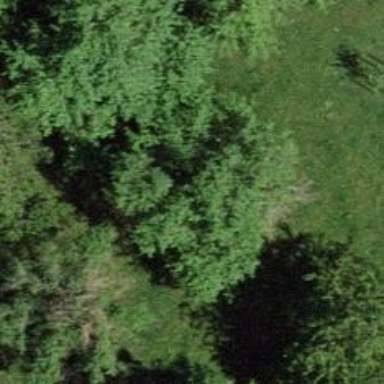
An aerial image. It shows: Single tag "natural: tree."